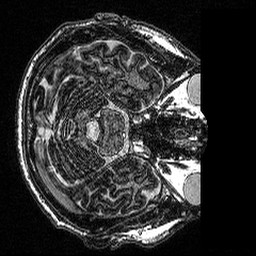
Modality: MP2RAGE
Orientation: axial
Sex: male
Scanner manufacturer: siemens
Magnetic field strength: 3 T
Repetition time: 5 s
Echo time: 0.00292 s